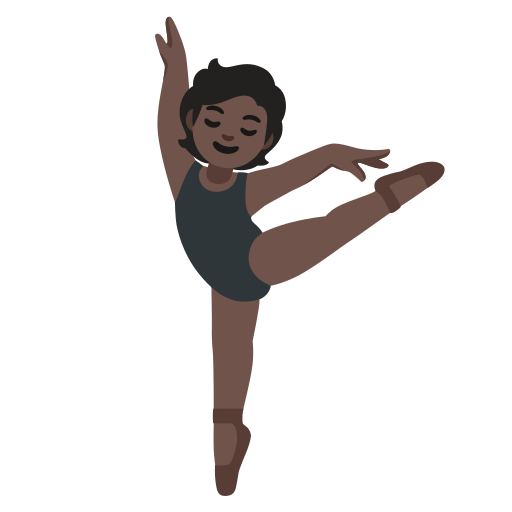
Emoji: 🧑🏿‍🩰